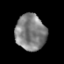
Tissue: prostate
Cell type: Epithelial cells
Senescence score: 0.3251
Nuclear area (px): 1070
Mean DAPI intensity: 129.203